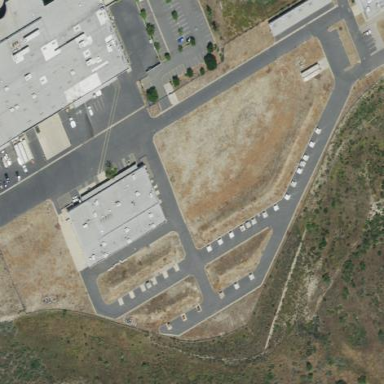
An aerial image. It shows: Commercial area.